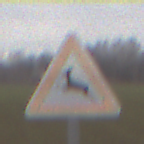
Verkehrszeichen: WildwechselRechts
Umgebung: Outdoor, RoadRail
Tageszeit: Midday
Wetter: Overcast
Licht: Natural
Jahreszeit: NotSpecified
Kontrast: LowContrast